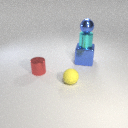
small cyan metal cylinder above large blue metal cube